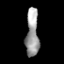
Tissue: prostate
Cell type: Fibroblasts
Senescence score: 0.8165
Nuclear area (px): 595
Mean DAPI intensity: 158.018